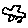
Label: car